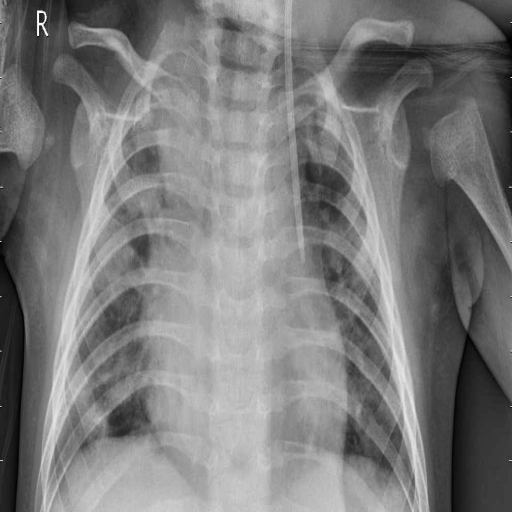
Finding: PNEUMONIA